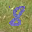
Label: 8